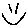
Label: smiley face